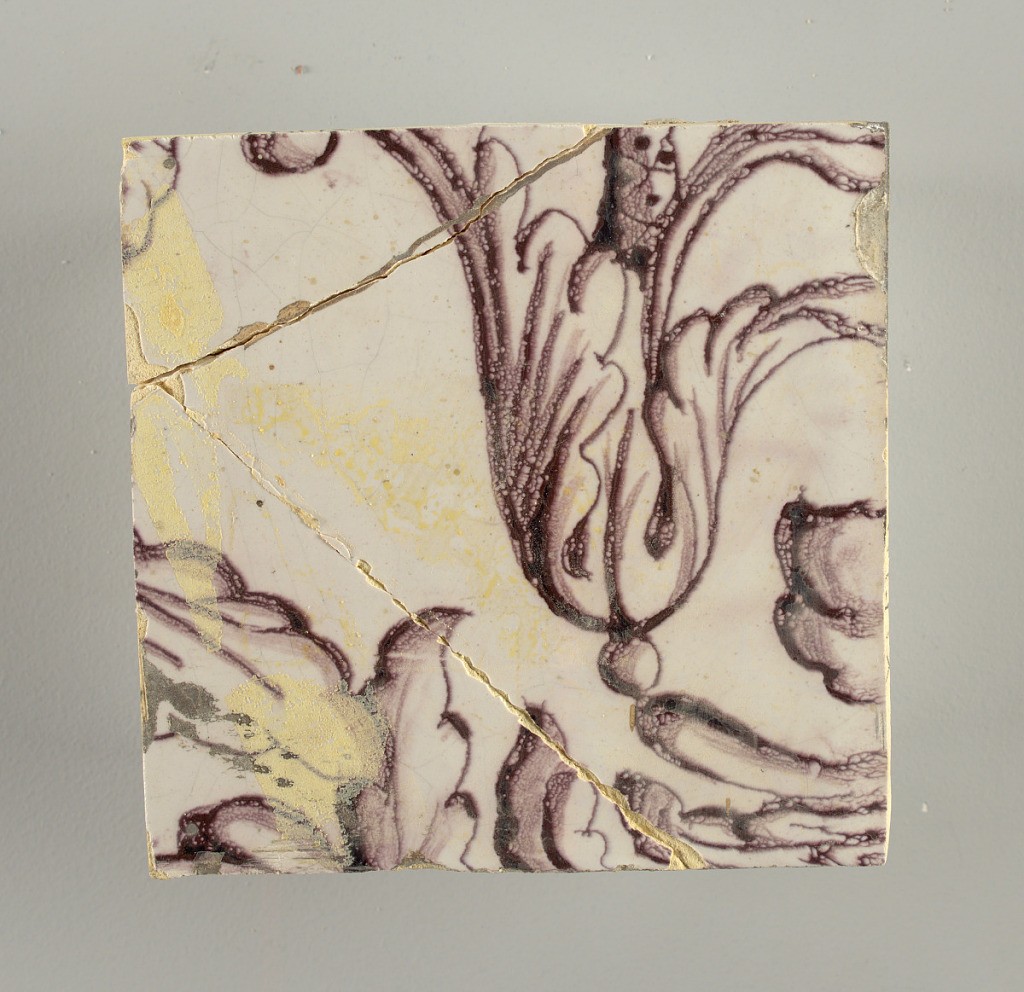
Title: Tile wall facing
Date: ca. 1725
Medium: Tin-glazed earthenware, underglaze
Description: Horizontal rectangle.  Thirty tiles wide and twenty-three tiles high with opening for fireplace eleven tiles wide and ten high.  Foliage arabesques disposed about three vertical axes from which are emphazised by urns at center and right, and at left by the figure of a standing woman carrying an infant on her arm and accompanied by two children.